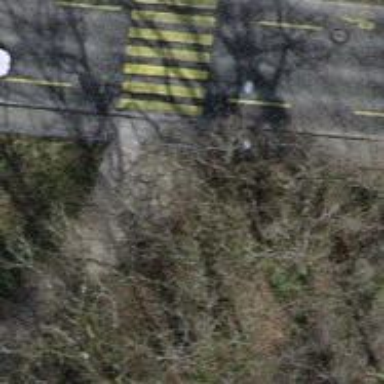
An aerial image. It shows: Entrance with barrier.